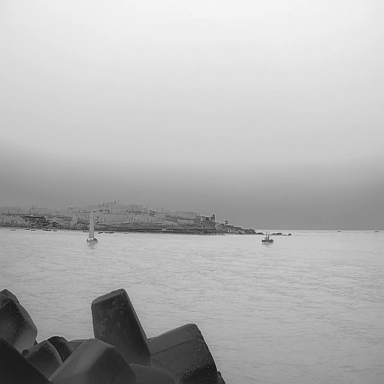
There is a sailboat in the infrared image.